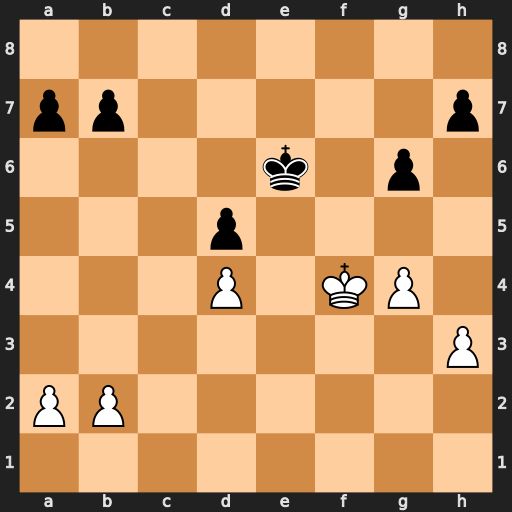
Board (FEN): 8/pp5p/4k1p1/3p4/3P1KP1/7P/PP6/8
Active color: w
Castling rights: -
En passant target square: -
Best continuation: Kg5 Kf7 Kh6